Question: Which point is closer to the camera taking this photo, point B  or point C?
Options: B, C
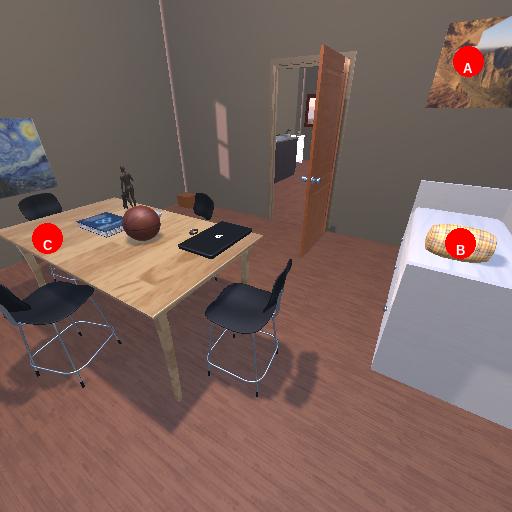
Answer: B